Question: This block of code is being accessed by many threads
'''
// All code is from same class
public void ExecuteCommand(IAsciiCommand command, IAsciiCommandSynchronousResponder responder)
{
lock (commander)
{
if (commander.IsConnected)
{
commander.ExecuteCommand(command, responder);
}
}
}
public void Disconnect()
{
var tmp = commander.IsConnected;
commander.Disconnect();
if (commander.IsConnected != tmp && !commander.IsConnected)
{
OnPropertyChanged("IsConnected");
}
}
'''
And eventually i get this:
How is this possible, that thread accessed into if statement, whose condition returns false? How can i fix it?
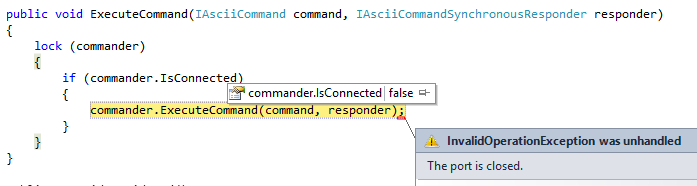
Answer: This is happening because the check and the call lack . Here is a sequence of events that could lead to an exception:
- - 'true''if'- - 'Disconnect'- 'if'-
You can fix it by locking 'commander' inside 'Disconnect()'.
'''
public void Disconnect()
{
bool doEvent;
lock(commander) {
var tmp = commander.IsConnected;
commander.Disconnect();
doEvent = (commander.IsConnected != tmp && !commander.IsConnected)
}
// Run OnPropertyChanged outside the locked context
if (doEvent)
{
OnPropertyChanged("IsConnected");
}
}
'''